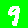
Digit: 9